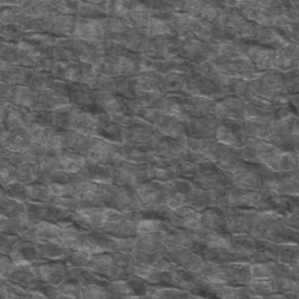
Label: frost